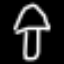
Label: mushroom